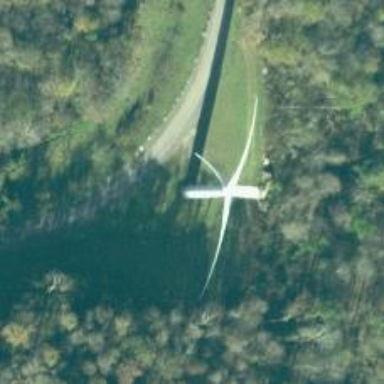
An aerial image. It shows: Wind generator powered by wind. The generator type is horizontal axis and it uses wind turbines.